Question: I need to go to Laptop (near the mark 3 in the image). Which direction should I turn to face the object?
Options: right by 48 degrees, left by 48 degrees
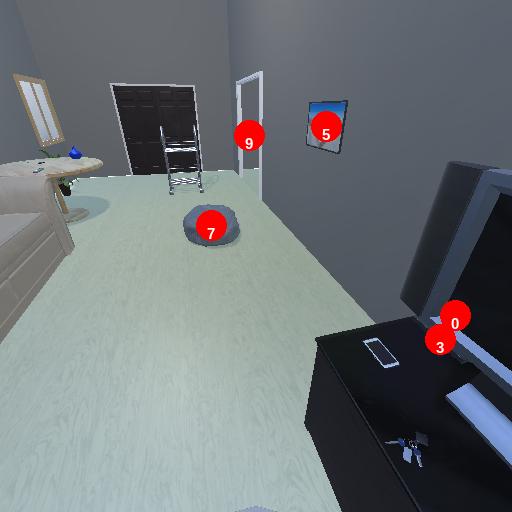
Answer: right by 48 degrees